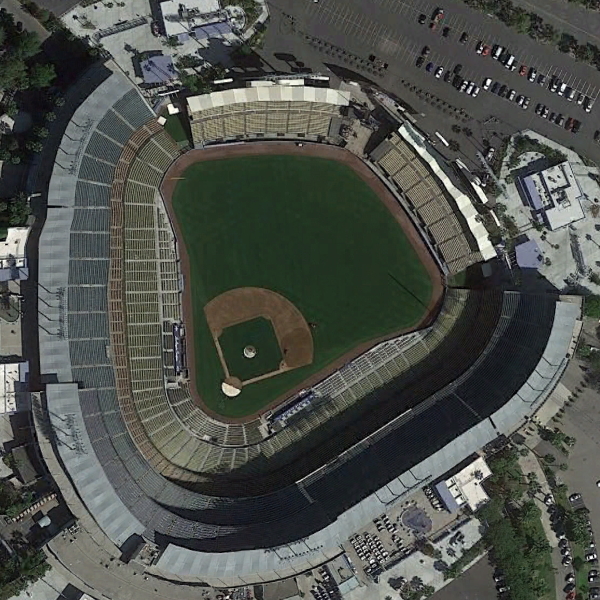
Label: Stadium